Question: I have a problem with imcontrast tool.
I read 2D dicom image, then convert it to 16bits(im2uint16) and perform filtration and windowing using imcontrast.
It shows me a warning message:

How Can I prevent then ?
How can I change data range in imtool ?
I would appreciate for any help please.
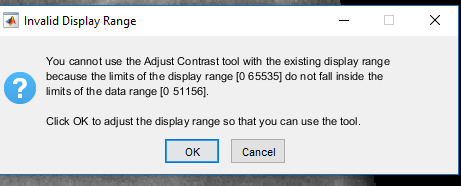
Answer: The [0,51156] is the range of the image data which change from image to image. [0, 65535] are the default color axis limits for uint16, which are outside the image data range, causing the re-adjust warning prompt. If you wish to silence the prompt you can manually set the color axis limits before calling imcontrast by:
'''
caxis([double(min(min(Image))), double(max(max(Image)))]);
'''
The conversion to double is to prevent a datatype mismatch. max() and min() return an uint16 value with uint16 data, which causes an another error down the line.